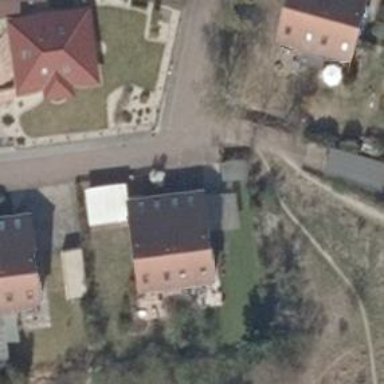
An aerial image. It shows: Driveway.